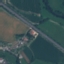
Label: Highway